Question: I have tried too many equations to get the right answer, maybe something wrong with the code or my understanding of the idea. However, here is my code:
'''
override func touchesMoved(_ touches: Set<UITouch>, with event: UIEvent?) {
if let touch = touches.first {
let coord = touch.location(in:view)
self.linegu.transform = CGAffineTransform.init(rotationAngle: atan((coord.y - (self.view.center.y + (self.view.center.y)/2.5)) / (coord.x - self.view.center.x)))
}
}
'''
'linegu' is the 'UIImageView' I'm using and I position it in the middle of the view by using this code:
'''
let Ypos = (self.view.center.y/2.5);
self.linegu.center = self.view.center
self.linegu.center.y = (self.view.center.y + Ypos)
'''

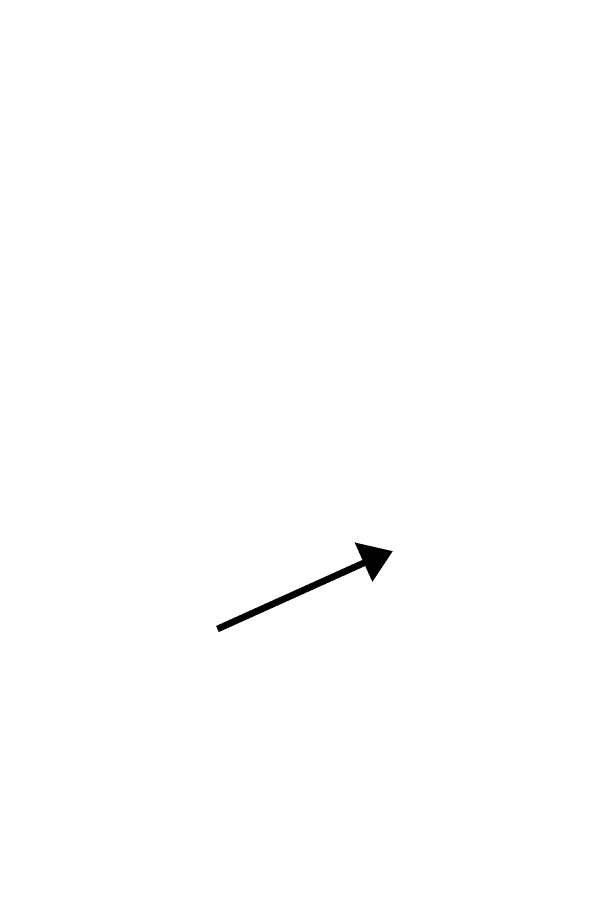
Answer: It doesn't matter where the image view is located. And you should throw away your "magic number" 2.5. You are way overthinking this.
Assume 'arrow' is the image view, and that it starts out life horizontal with the arrow pointing to the right. And assume that the background view has a tap gesture recognizer on it. (We use a tap gesture recognizer for simplicity; it looks like you might eventually want to use a pan gesture recognizer. But for now, let's just get this thing working.)
Then here is how the tap gesture's action handler would look:
'''
let c = self.arrow.center
let p = t.location(in: self.arrow.superview)
let angle = atan2(p.y - c.y, p.x - c.x)
self.arrow.transform = CGAffineTransform(rotationAngle:angle)
'''
It's as simple as that.
<URL>